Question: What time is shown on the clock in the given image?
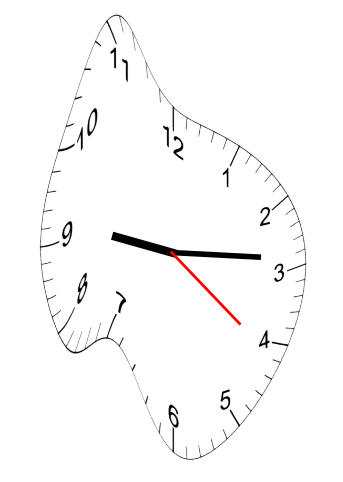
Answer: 09:14:21